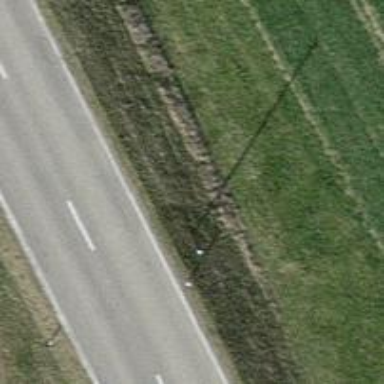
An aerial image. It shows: Power pole.